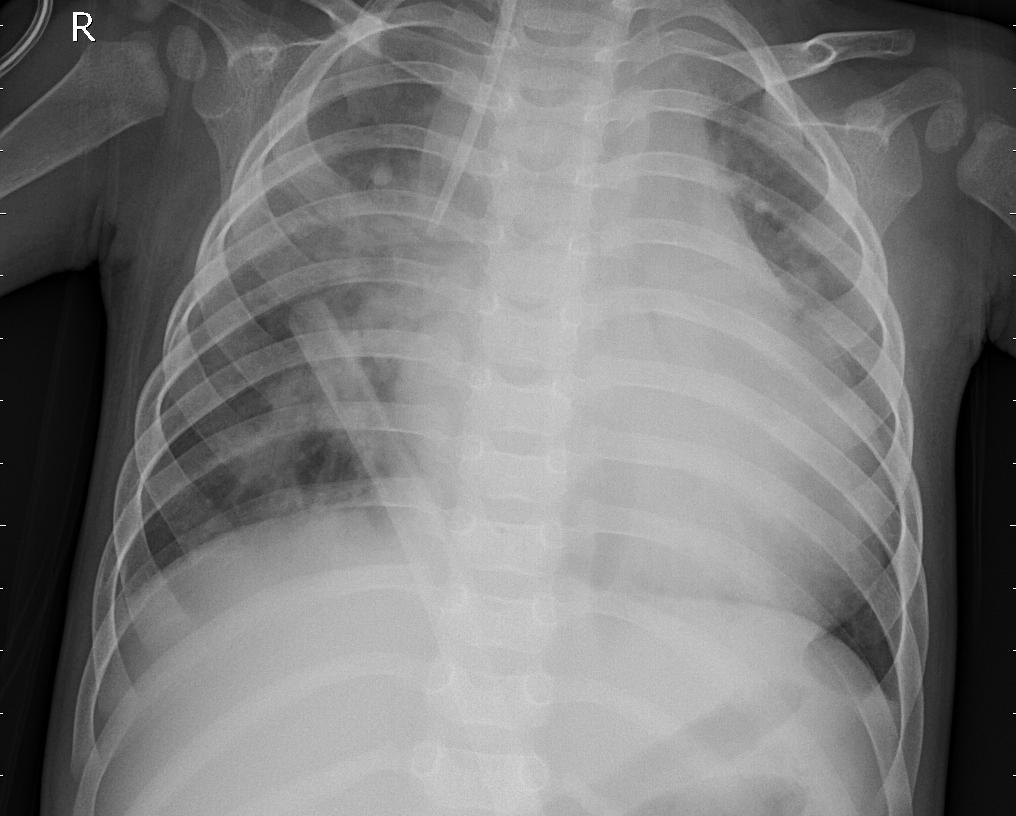
Diagnosis: PNEUMONIA